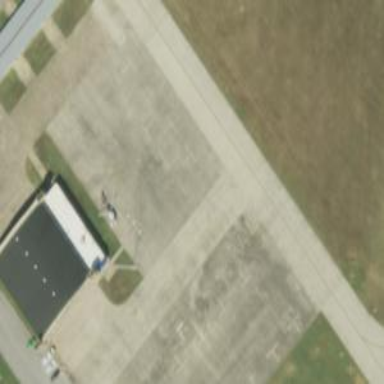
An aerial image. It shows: Image of taxiway at airport.